Field crop: tomato
Growth stage: 1
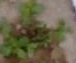
Species: portulaca